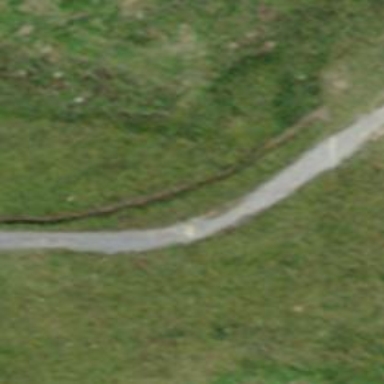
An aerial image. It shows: Path designated for hiking with classic grooming style.